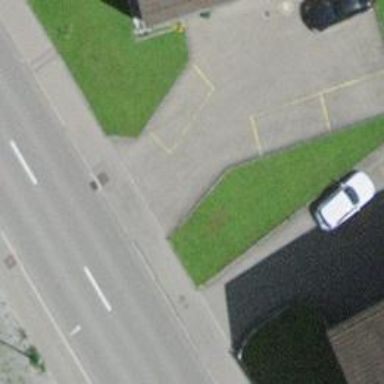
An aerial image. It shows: Parking aisle designated as service road.